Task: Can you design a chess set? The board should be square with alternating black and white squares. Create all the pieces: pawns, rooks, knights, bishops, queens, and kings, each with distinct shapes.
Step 1684:
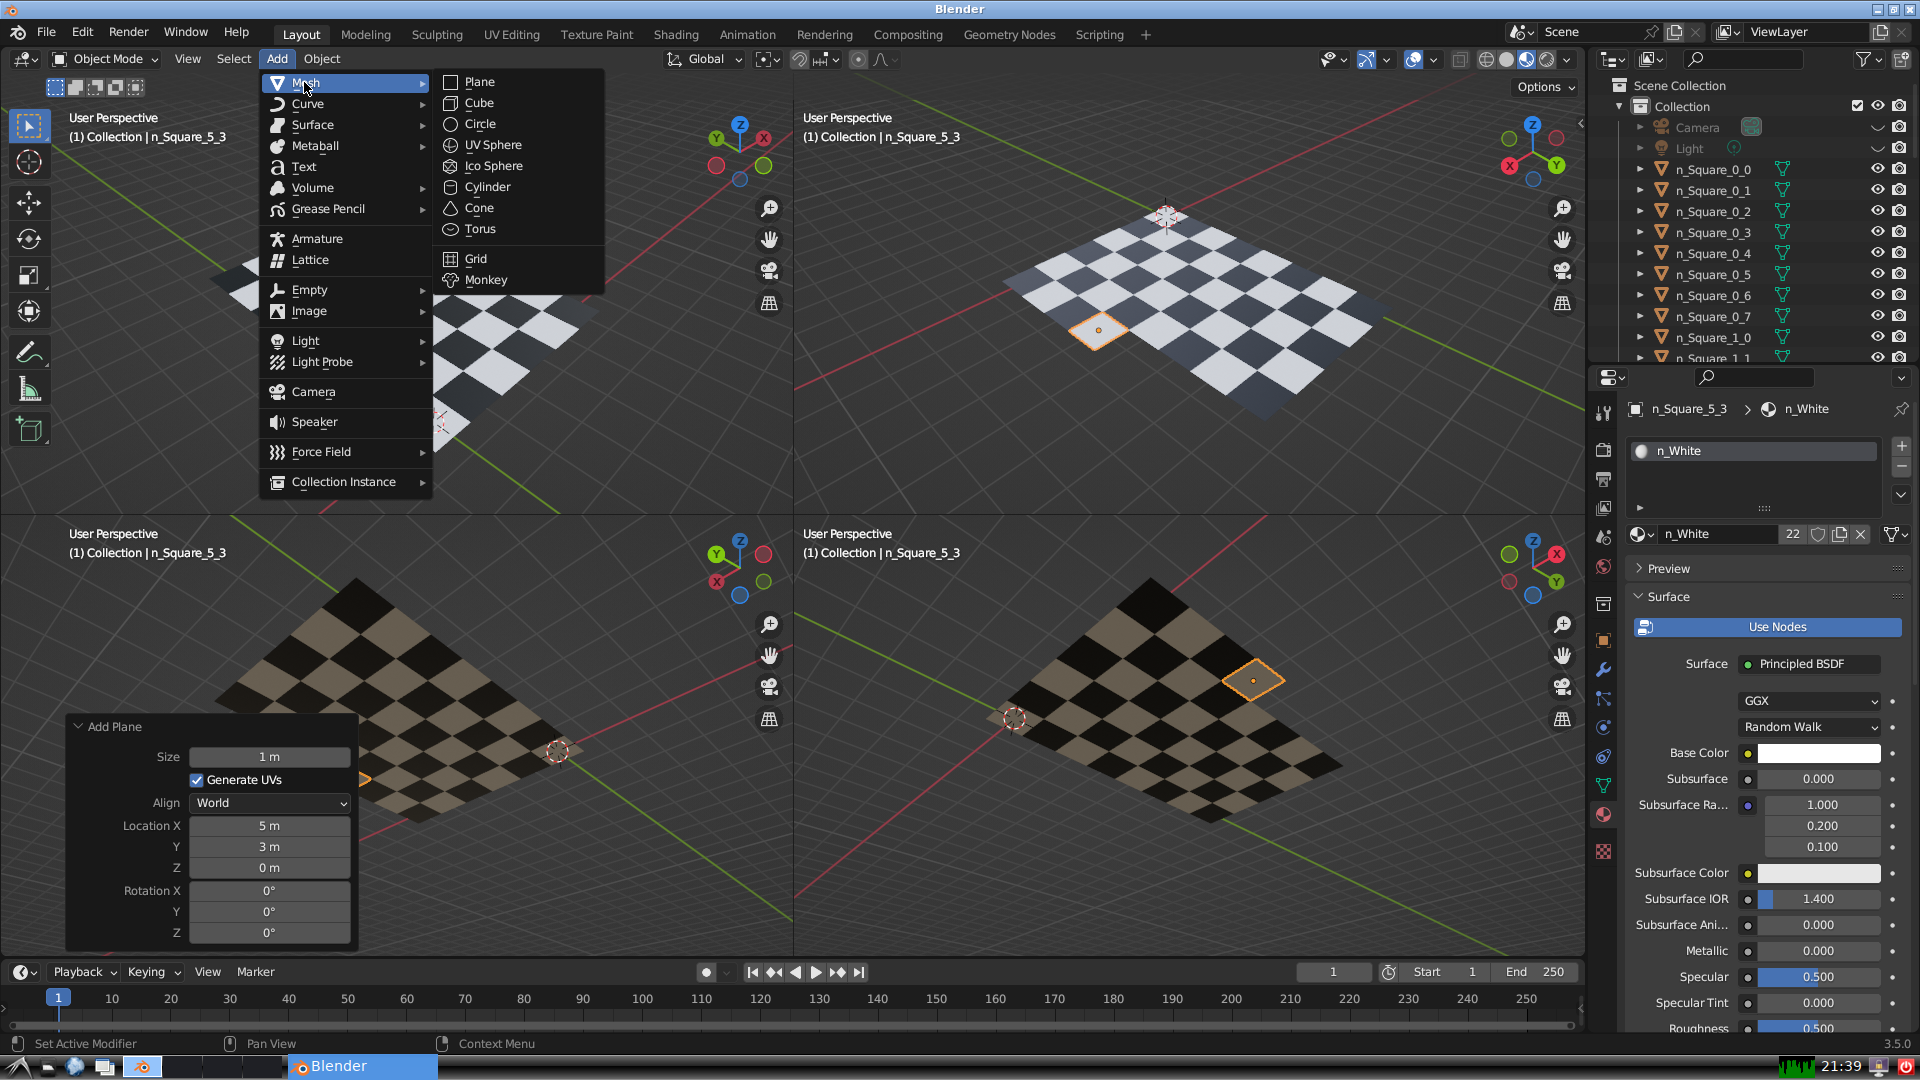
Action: {"mouse_move": [499, 79]}